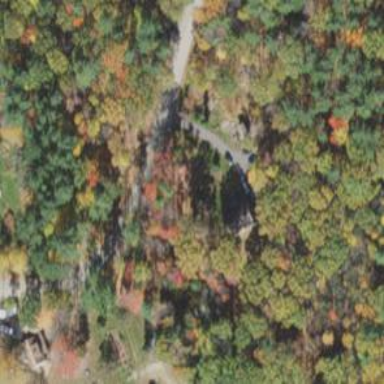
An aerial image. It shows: Culvert tunnel.